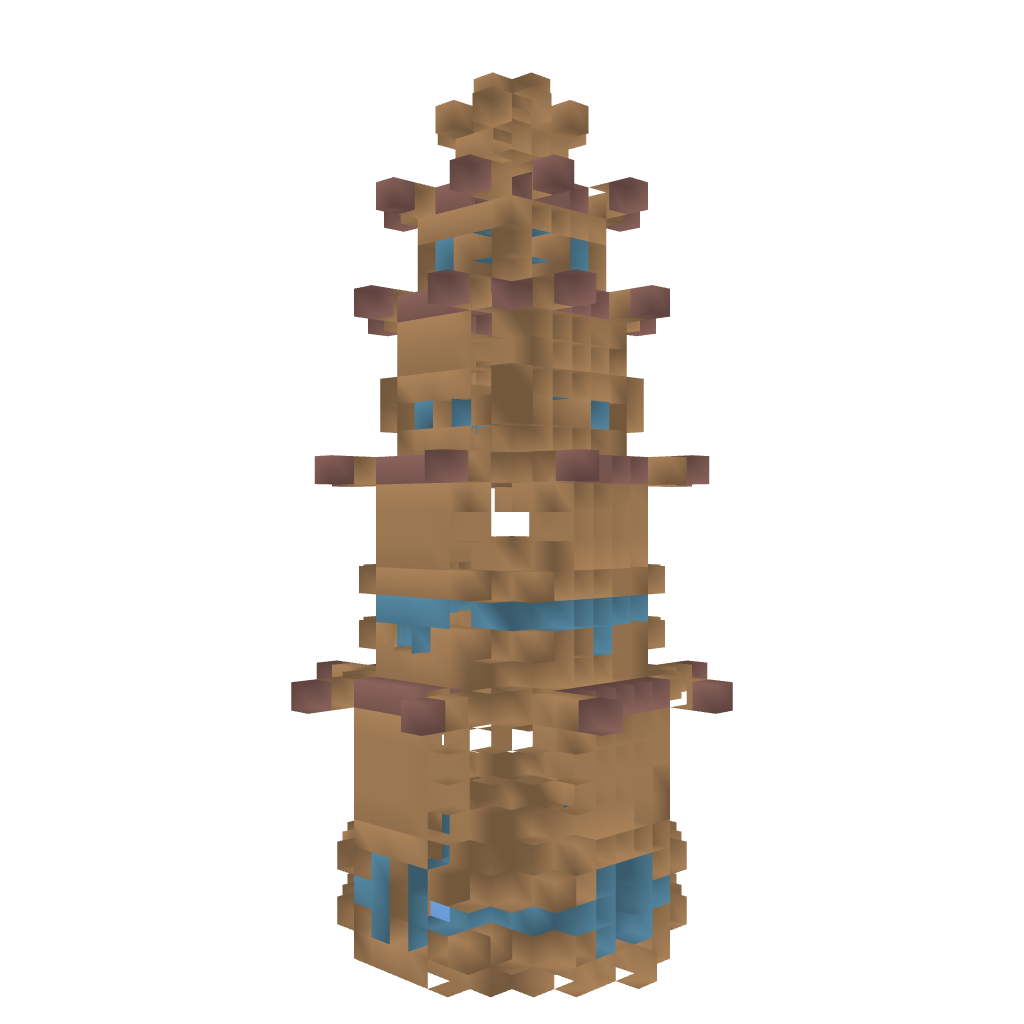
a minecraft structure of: Pagoda of LIGHT high quality